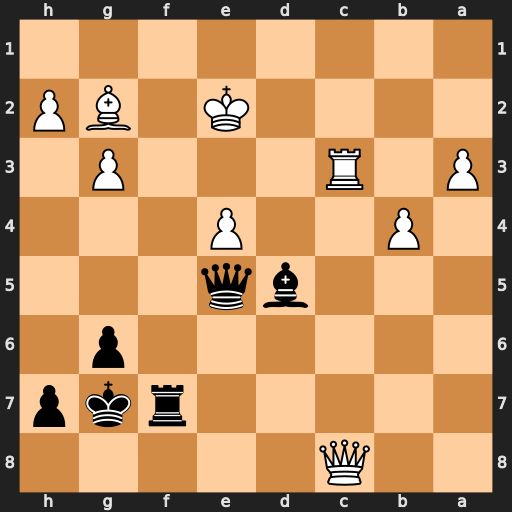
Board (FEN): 2Q5/5rkp/6p1/3bq3/1P2P3/P1R3P1/4K1BP/8
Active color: b
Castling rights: -
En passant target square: -
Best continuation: Qd4 Bf3 Bxe4